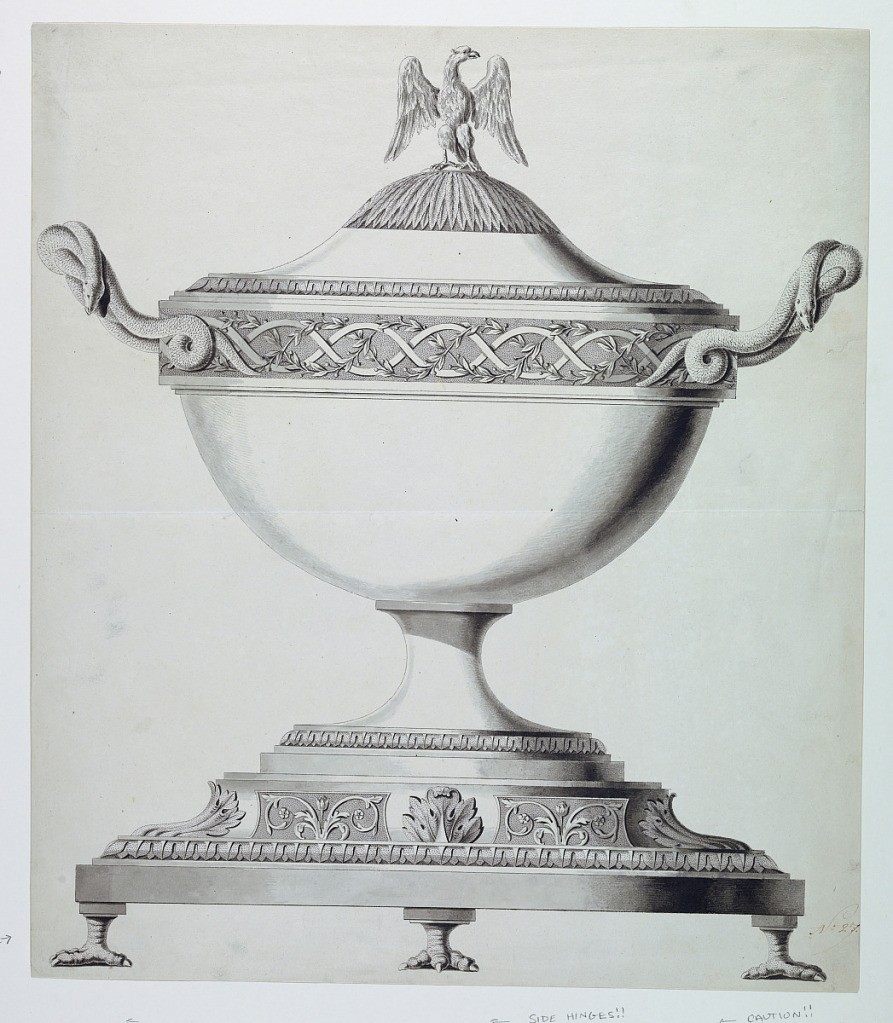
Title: Design for a Tureen
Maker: Joseph Anton Seethaler II, German, 1799–1868
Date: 1825-1835
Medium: Pen and ink, brush and washes
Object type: drawing
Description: The vessel is banded by an interweaving vine and ribbon meader. The finial is a spread eagle and coiled snakes form the handles. The base rests on birds' feet and is decorated with acanthus leaves and flowers.